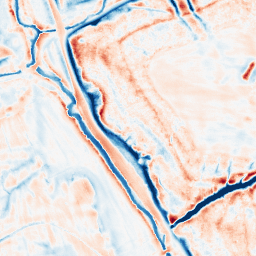
Category: edge_preserving
Decomposition family: bilateral
Decomposition parameters: d: 21
sigma_color: 100
sigma_space: 25
Upsampling method: sinc_blackman
Upsampling parameters: scale: 2
kernel_size: 16
Upsampling scale: 2